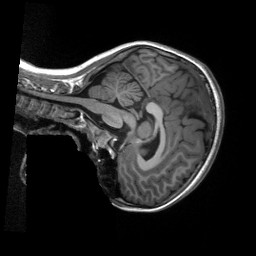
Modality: T1w
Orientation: sagittal
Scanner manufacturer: siemens
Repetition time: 2.3 s
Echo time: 0.00229 s